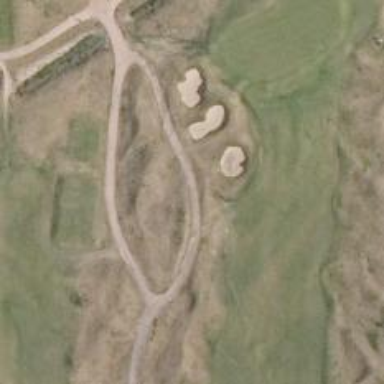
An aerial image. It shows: Path used for both walking and golf.